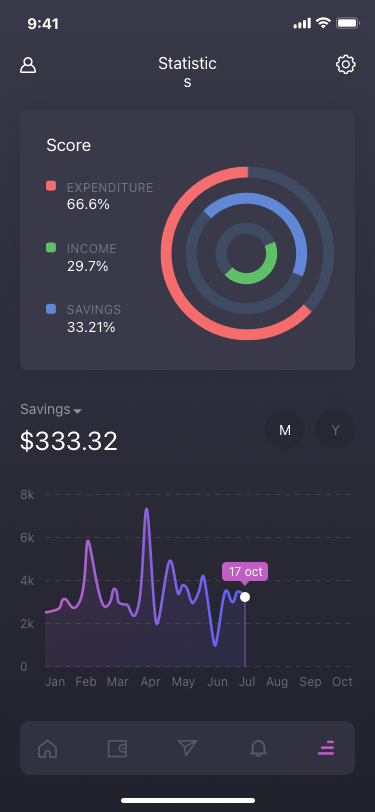
Text in this UI design:
Y
M
8k
6k
4k
2k
0
Jan
Feb
Mar
Apr
May
Jun
Jul
Aug
Sep
Oct
17 oct
$333.32
Savings
Statistics
29.7%
Income
33.21%
Savings
66.6%
Expenditure
Score